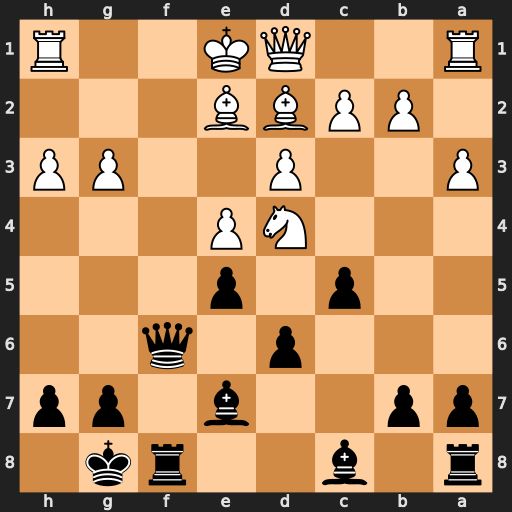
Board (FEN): r1b2rk1/pp2b1pp/3p1q2/2p1p3/3NP3/P2P2PP/1PPBB3/R2QK2R
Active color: b
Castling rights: KQ
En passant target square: -
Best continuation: Qf2#